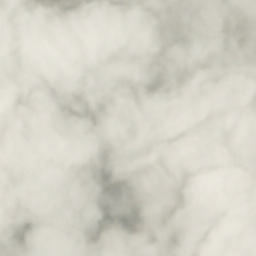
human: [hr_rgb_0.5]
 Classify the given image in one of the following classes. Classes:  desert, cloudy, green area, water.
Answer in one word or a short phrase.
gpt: cloudy